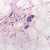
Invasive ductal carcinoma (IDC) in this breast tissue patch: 0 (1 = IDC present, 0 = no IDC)